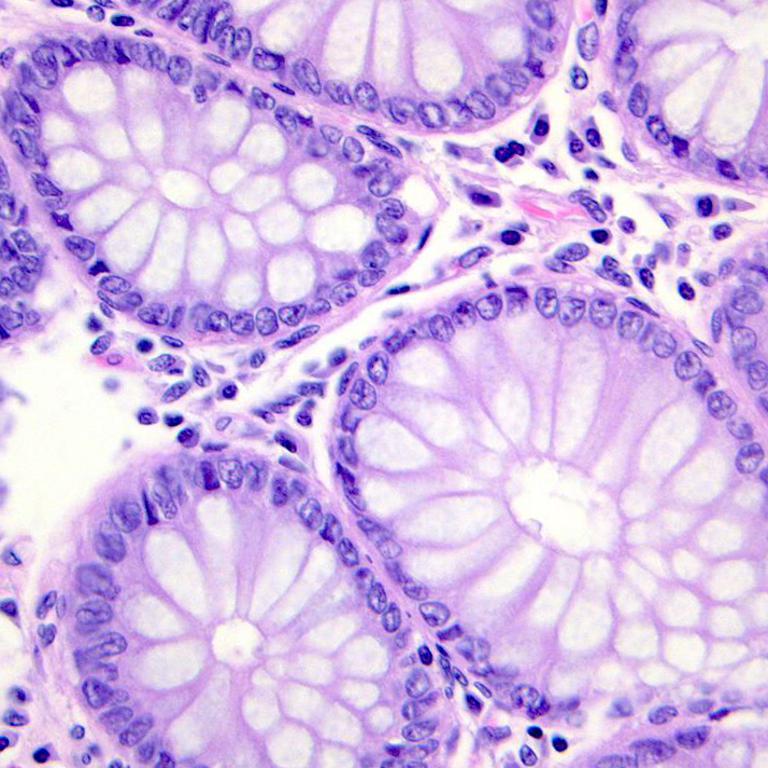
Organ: colon
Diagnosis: benign